Interaction volume radius: 5 \u00c5
Interaction volume height: 25 \u00c5
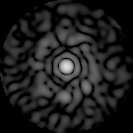
Disorder parameter: 0.8383